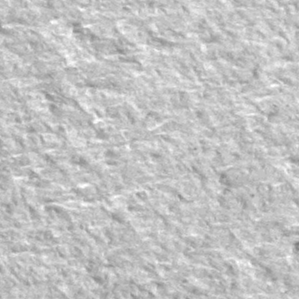
Label: frost